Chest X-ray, PA view. Patient: 60 years old, sex F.
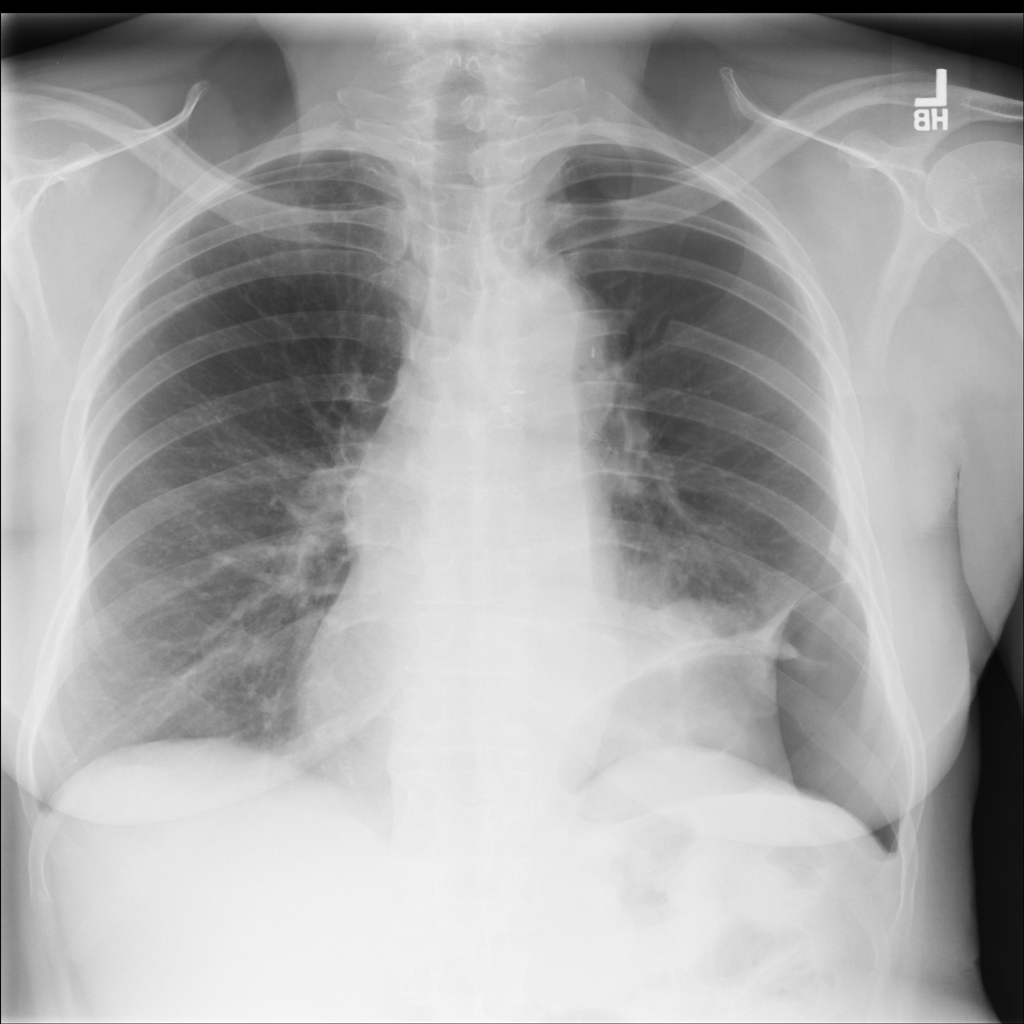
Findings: Effusion, Mass, Nodule, Pneumothorax